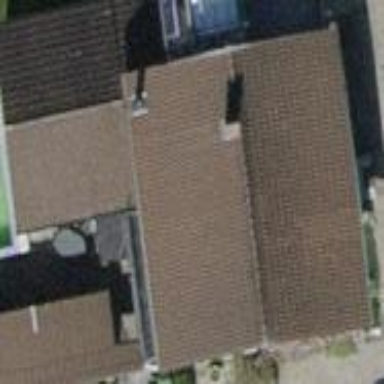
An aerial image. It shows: Gabled roofed house.